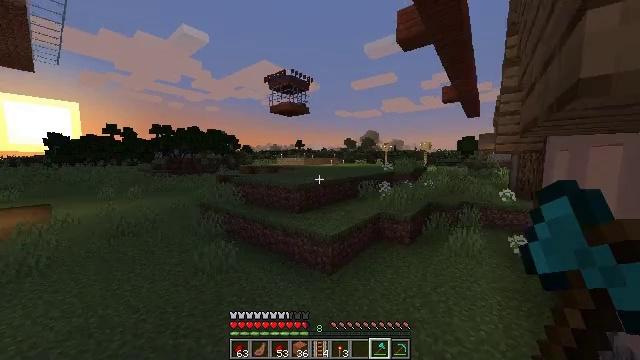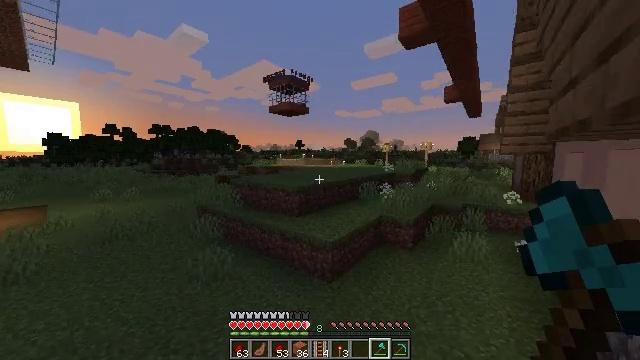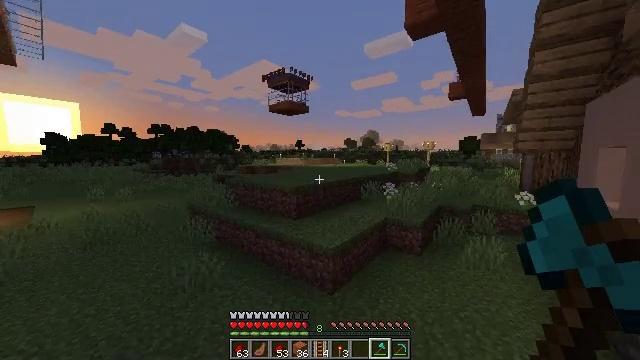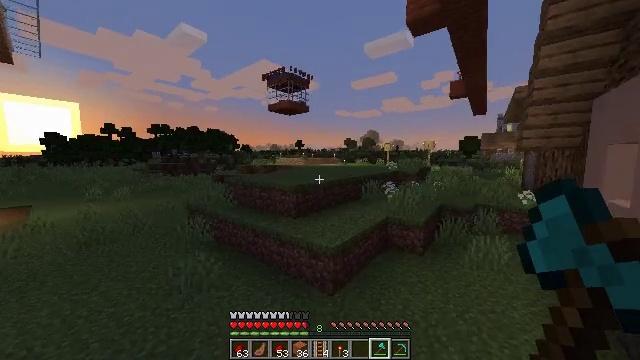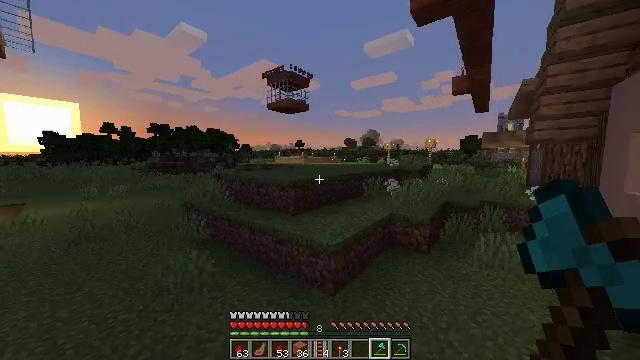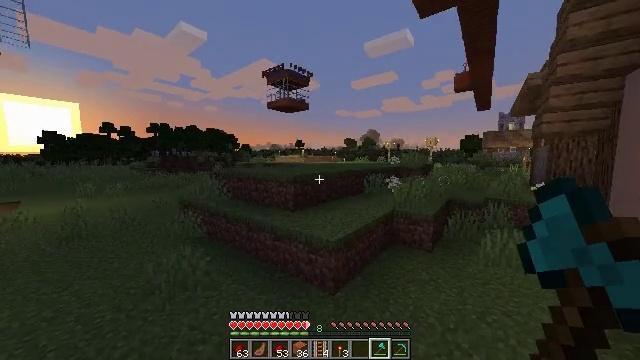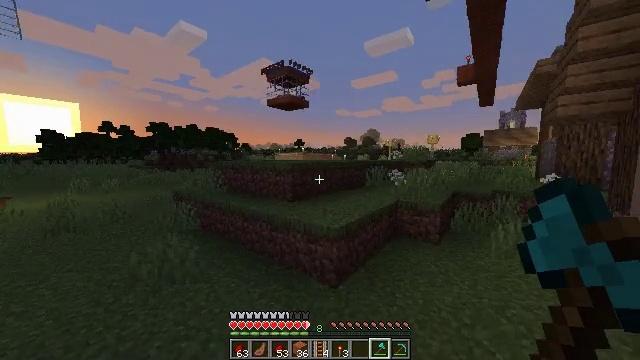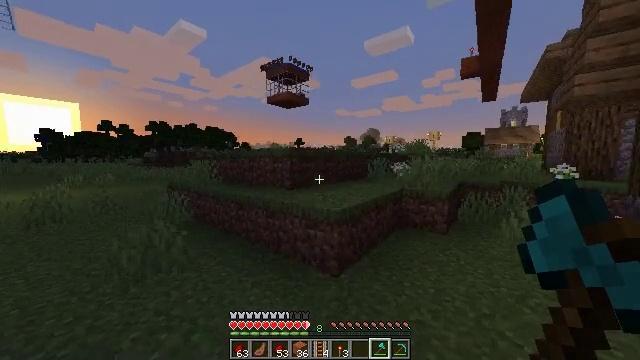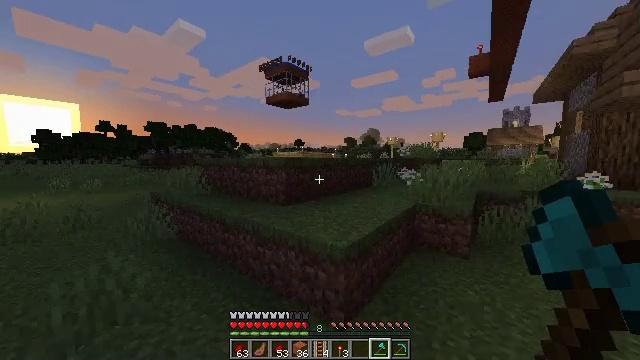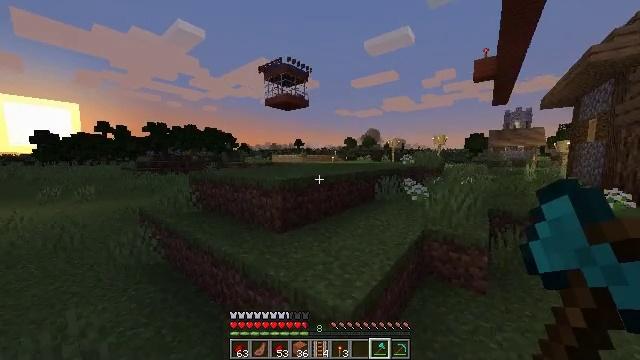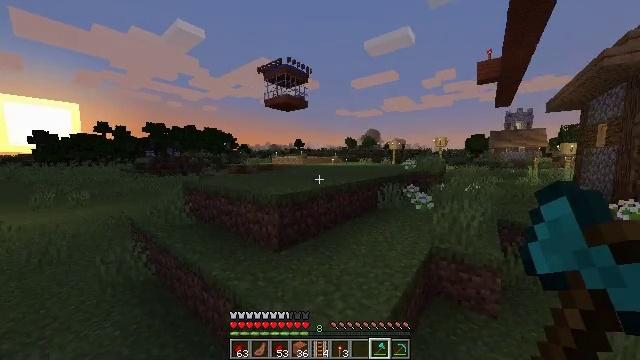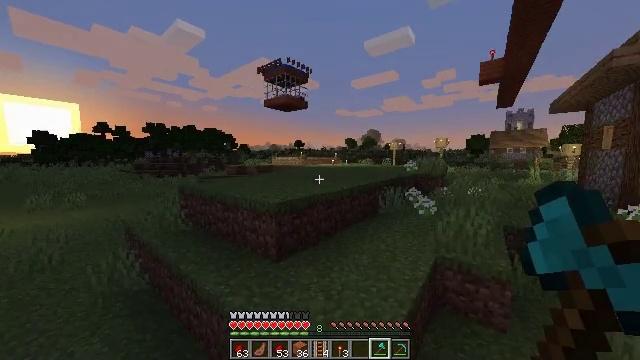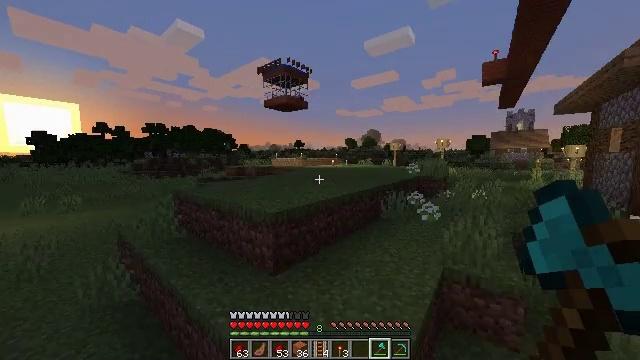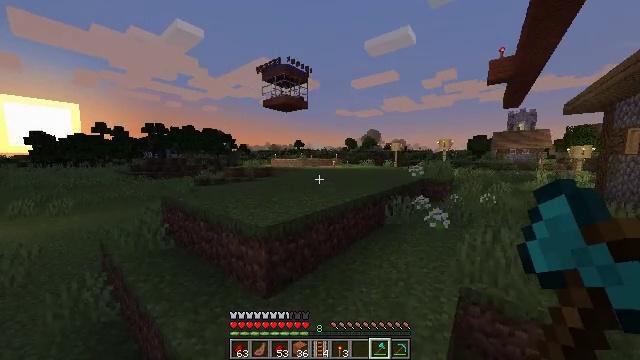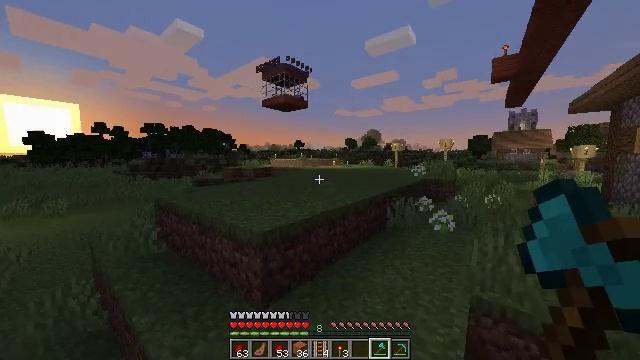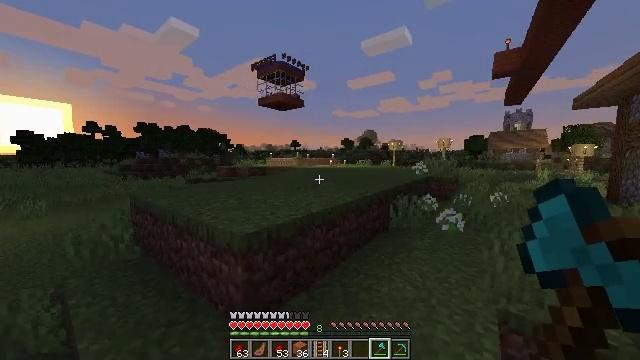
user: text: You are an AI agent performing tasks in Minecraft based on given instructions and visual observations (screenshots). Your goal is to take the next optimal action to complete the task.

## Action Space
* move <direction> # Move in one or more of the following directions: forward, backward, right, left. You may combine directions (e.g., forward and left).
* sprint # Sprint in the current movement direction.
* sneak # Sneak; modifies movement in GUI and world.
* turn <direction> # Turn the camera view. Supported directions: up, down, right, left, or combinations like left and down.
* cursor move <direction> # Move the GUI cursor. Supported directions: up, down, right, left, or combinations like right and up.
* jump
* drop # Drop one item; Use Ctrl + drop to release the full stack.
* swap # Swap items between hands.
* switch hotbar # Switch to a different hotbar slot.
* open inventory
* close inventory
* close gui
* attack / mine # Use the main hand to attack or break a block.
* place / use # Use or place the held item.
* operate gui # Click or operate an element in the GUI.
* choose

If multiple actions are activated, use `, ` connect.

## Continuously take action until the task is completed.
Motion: motion action
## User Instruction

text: Kill a villager.
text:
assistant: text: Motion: move forward, jump
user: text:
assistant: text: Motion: move forward, jump
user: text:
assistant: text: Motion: move forward, jump
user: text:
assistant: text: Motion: move forward, jump
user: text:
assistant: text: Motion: move forward, jump
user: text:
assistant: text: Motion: move forward, jump
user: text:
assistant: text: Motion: move forward, jump
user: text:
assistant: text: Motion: move forward, sprint, jump
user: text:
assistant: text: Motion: move forward, sprint, jump
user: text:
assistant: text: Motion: move forward, sprint, jump
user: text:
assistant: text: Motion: move forward, jump
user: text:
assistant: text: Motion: move forward, jump
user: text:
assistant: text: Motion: move forward, jump
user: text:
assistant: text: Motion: move forward, jump
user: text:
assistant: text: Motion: move forward, jump
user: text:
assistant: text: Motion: move forward, turn right, jump
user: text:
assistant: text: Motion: move forward, turn right, jump
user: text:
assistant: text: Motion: move forward, sprint, jump
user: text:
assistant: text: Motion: move forward, sprint, jump
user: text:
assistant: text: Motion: move forward, sprint, jump
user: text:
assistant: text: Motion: move forward, sprint, jump
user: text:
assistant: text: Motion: move forward, jump
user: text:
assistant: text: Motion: move forward, jump
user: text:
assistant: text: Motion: move forward, jump
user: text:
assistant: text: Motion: move forward, jump
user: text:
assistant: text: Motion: move forward, jump
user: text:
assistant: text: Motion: move forward, jump
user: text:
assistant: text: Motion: move forward, sprint, jump
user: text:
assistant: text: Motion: move forward, sprint, jump
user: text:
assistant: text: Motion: move forward, sprint, jump